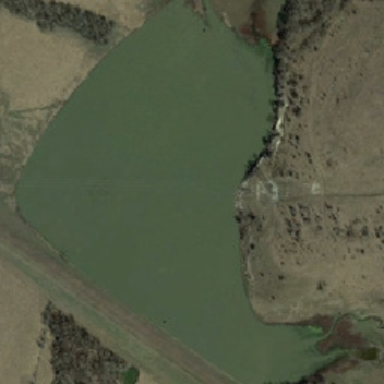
Here are some trees scattered in wild pond .